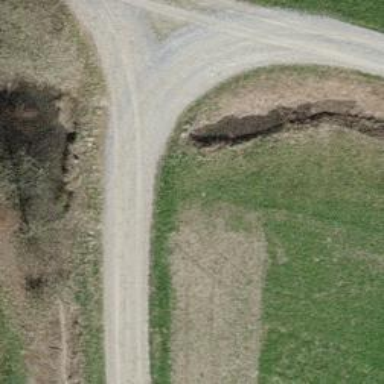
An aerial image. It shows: Culvert tunnel.